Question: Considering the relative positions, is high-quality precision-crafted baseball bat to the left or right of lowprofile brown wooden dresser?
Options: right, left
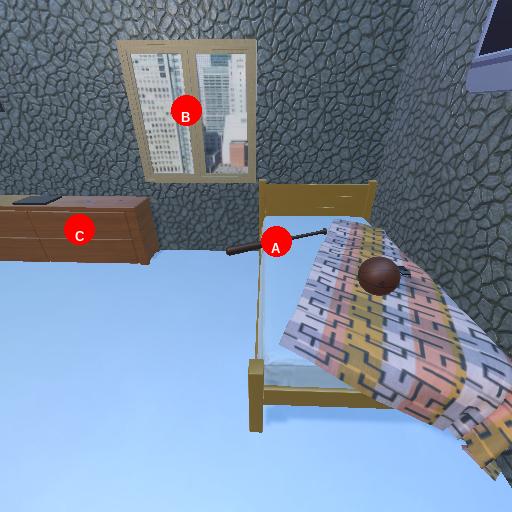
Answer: right